Current action and preconditions to check: path_clear

Your task: For each precondition in the list above, predict whether it will hold at this action.

Consider the current scene as observed from the mobile robot's camera, and analyze the predicted future states of all dynamic agents (e.g., people, animals, vehicles, or any moving entities) within the NEXT SECOND.

IMPORTANT: Only answer "very likely" if you are absolutely certain—based on strong, clear evidence—that a dynamic agent will violate the precondition in the predicted future state. Do NOT answer "very likely" for unlikely, ambiguous, or low-probability risks.

Ask yourself for each precondition: Is there a high probability, with clear and convincing evidence, that the predicted future states of any dynamic agent will interfere with the predicted future state of the currently executing action within the NEXT SECOND, causing that precondition to fail?

Assess the risk level based on these predictions. Use "likely" or "very likely" if motions create a clear risk of interference.

Use "neutral" or "improbable" if agents are nearby but their predicted paths are clearly diverging or non-conflicting.

Failure Risk Categories: "very improbable", "improbable", "neutral", "likely", "very likely"

Answer Format: Output ONLY the probability_of_failure value from these categories: "very improbable", "improbable", "neutral", "likely", "very likely"

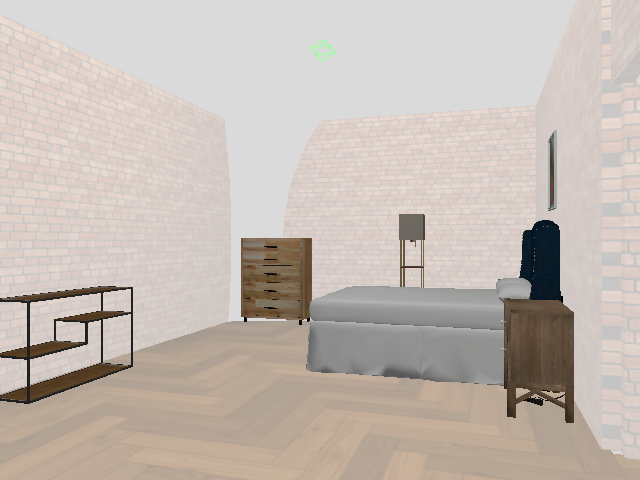

Answer: very improbable